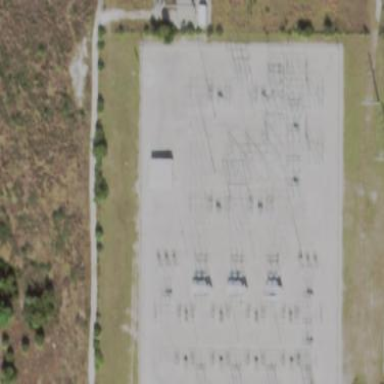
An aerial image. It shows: Outdoor power substation surrounded by fence. The substation is specifically for distribution purposes.